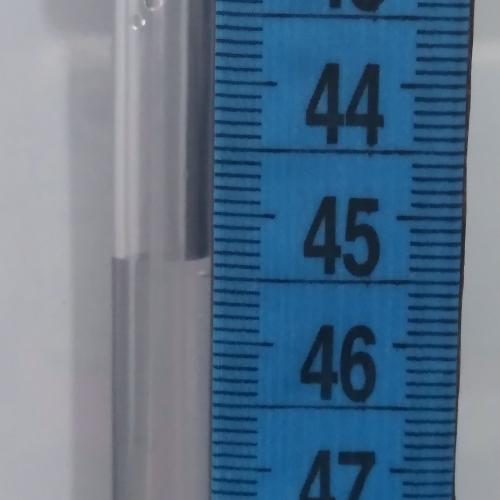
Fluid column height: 45.3 cm